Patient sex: M
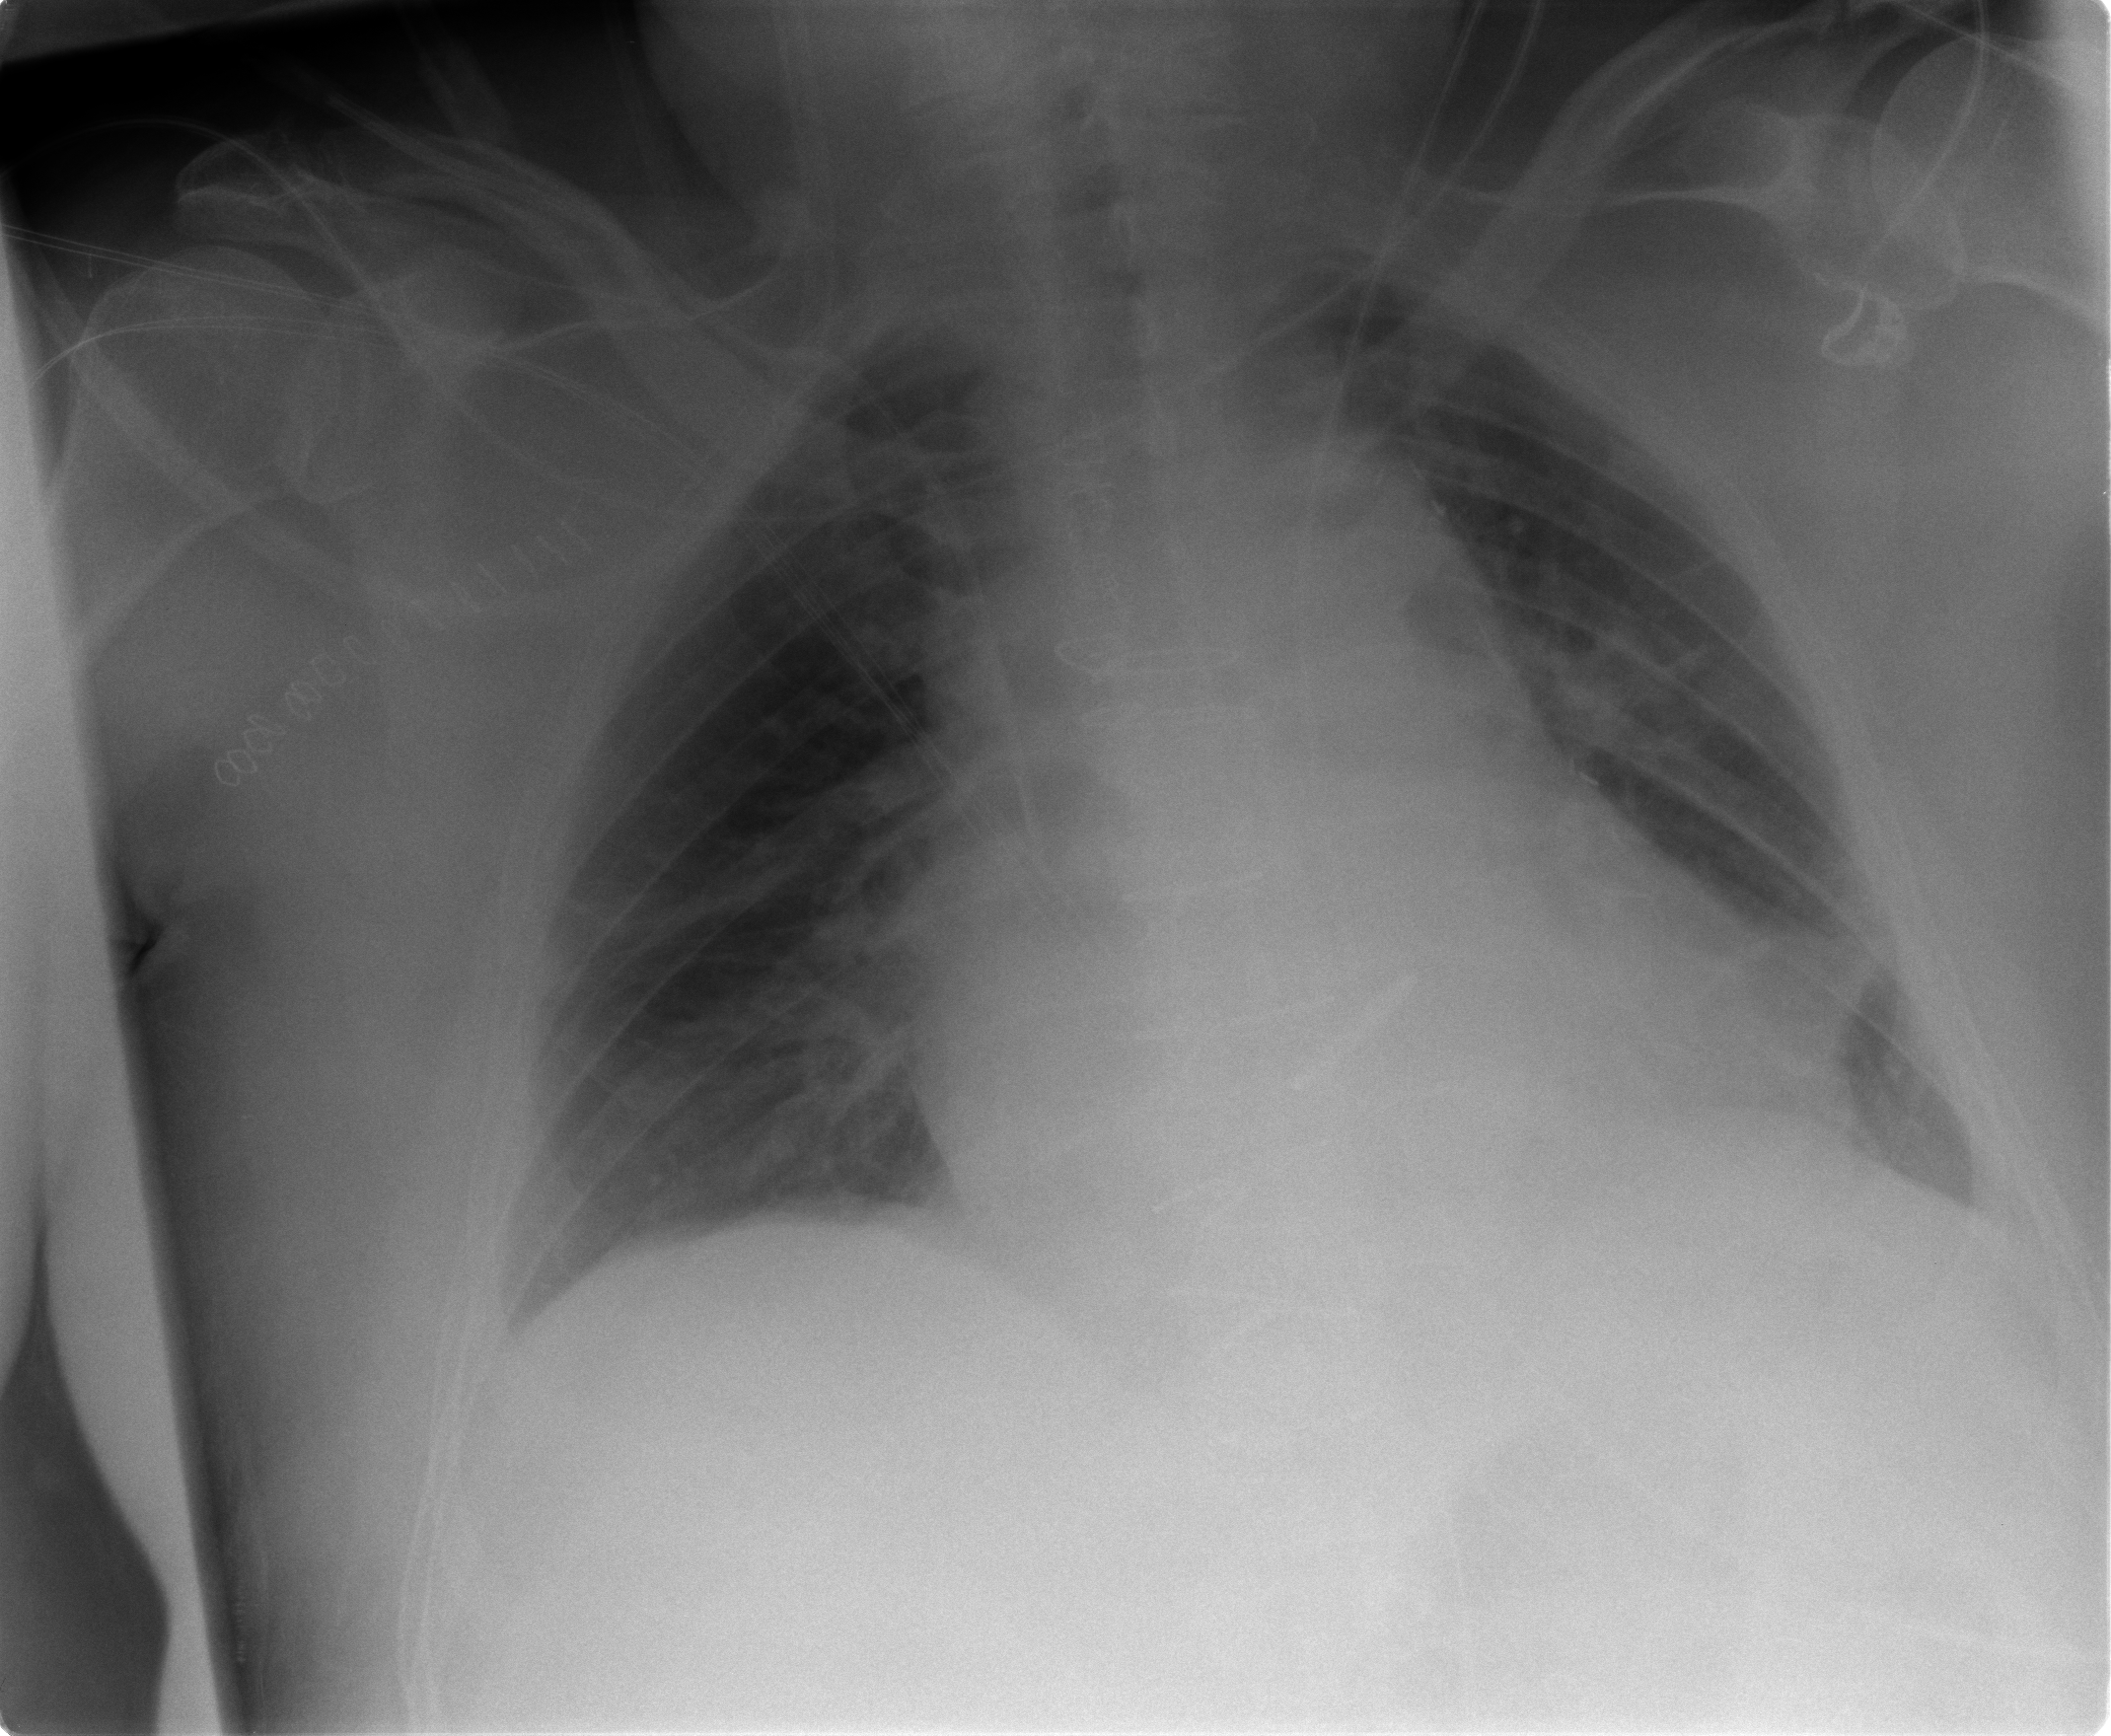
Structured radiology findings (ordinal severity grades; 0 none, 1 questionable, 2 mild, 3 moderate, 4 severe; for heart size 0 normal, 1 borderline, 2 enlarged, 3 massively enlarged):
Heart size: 2
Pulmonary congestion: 2
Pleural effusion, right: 0
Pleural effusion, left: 1
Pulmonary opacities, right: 0
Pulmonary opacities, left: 0
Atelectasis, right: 2
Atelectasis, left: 2